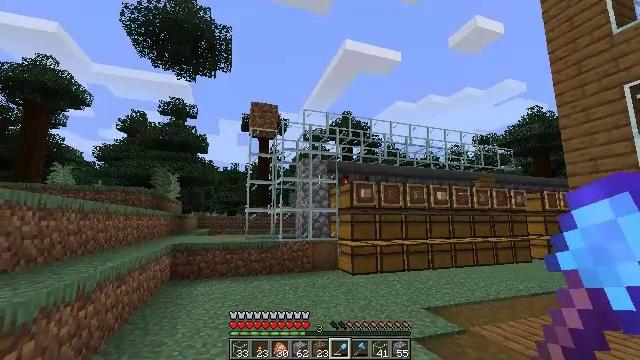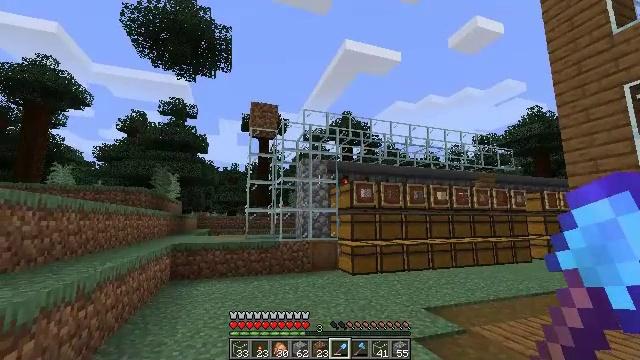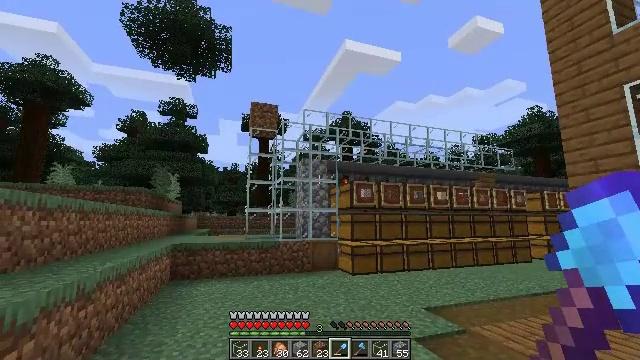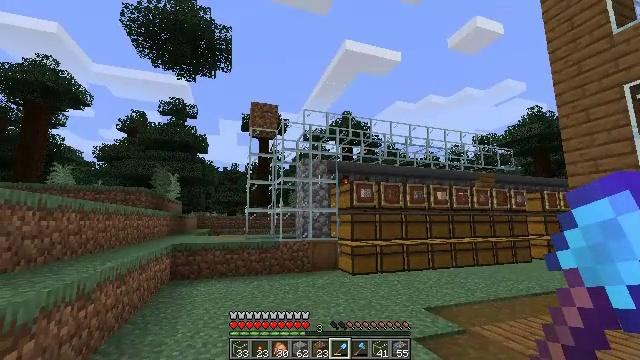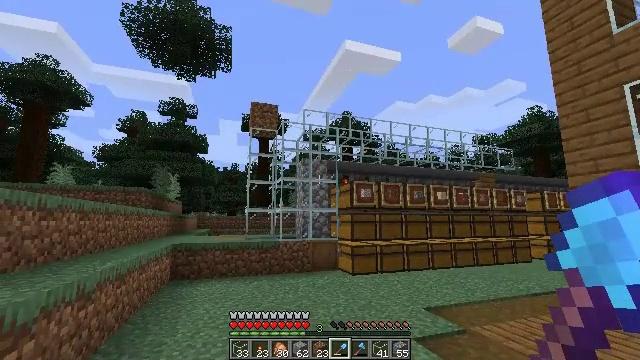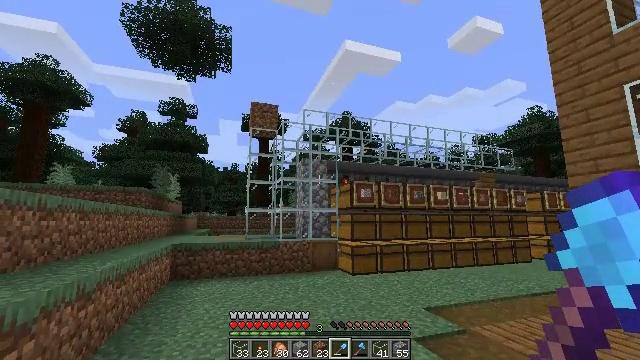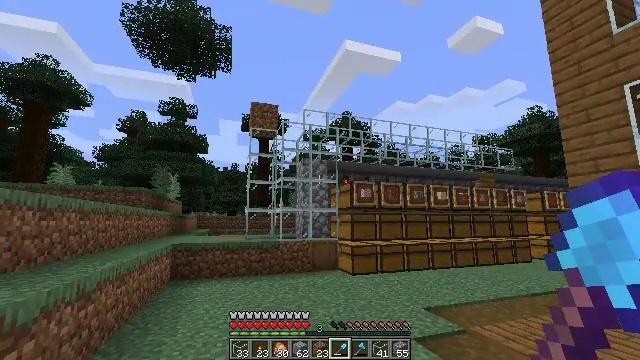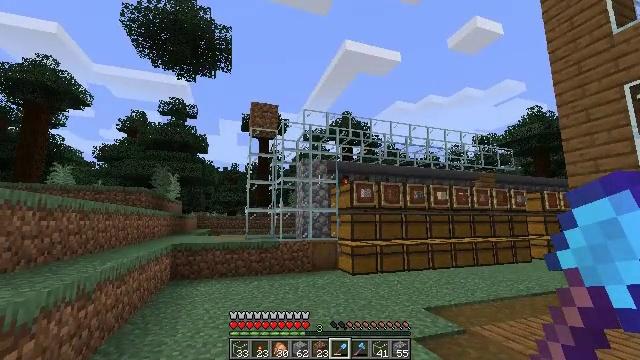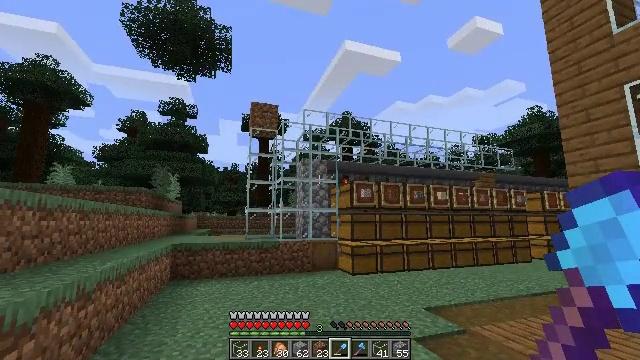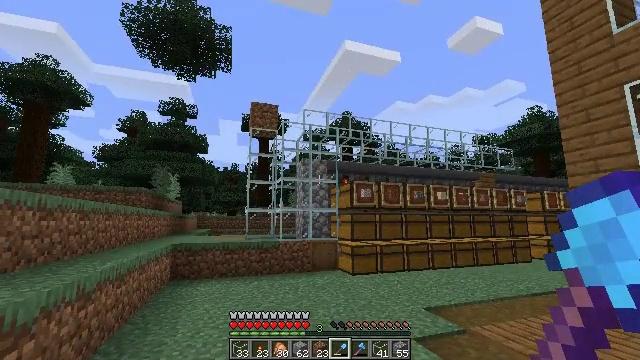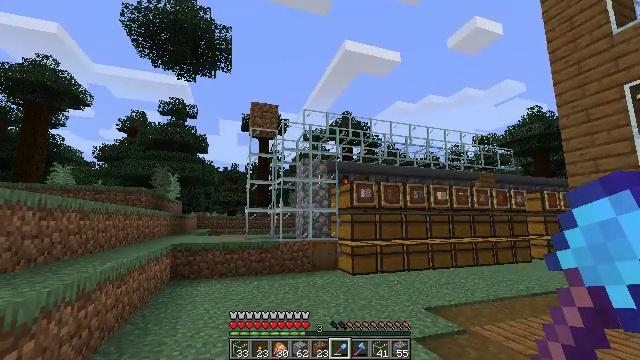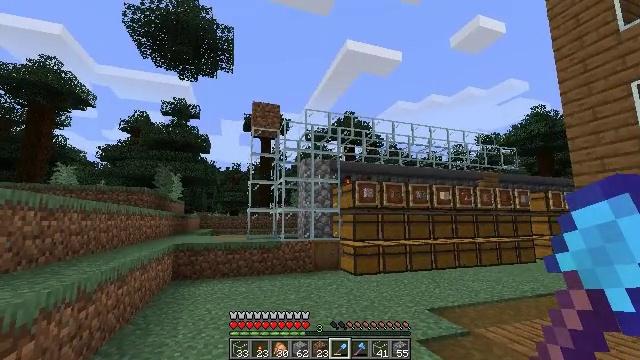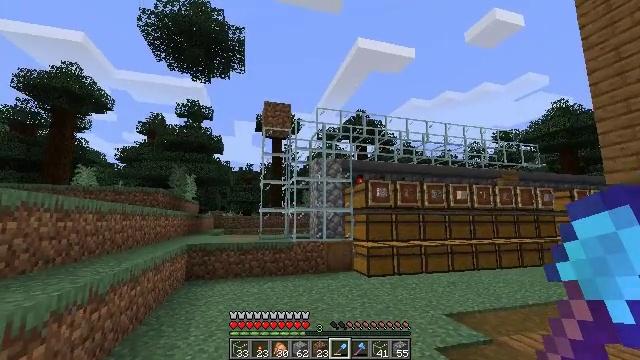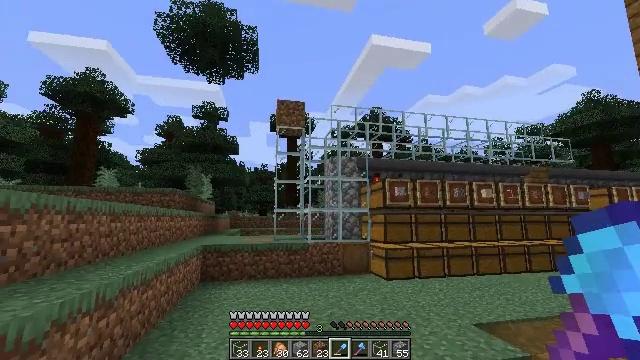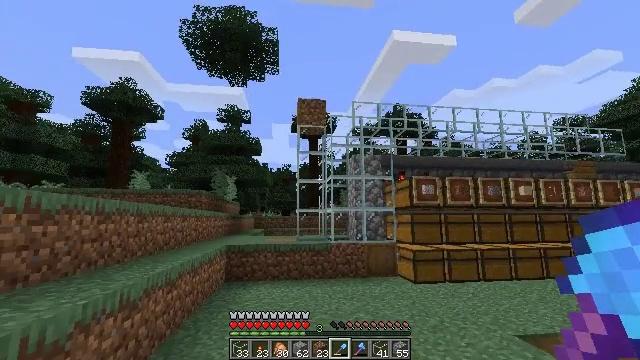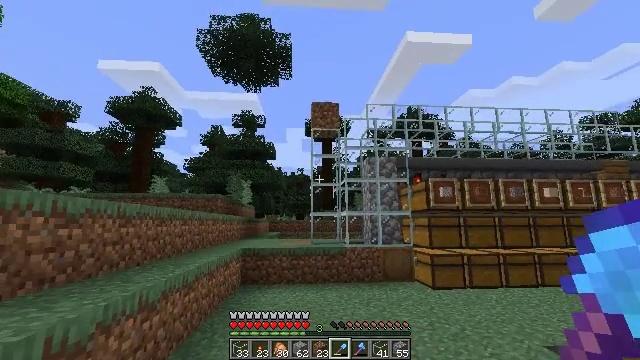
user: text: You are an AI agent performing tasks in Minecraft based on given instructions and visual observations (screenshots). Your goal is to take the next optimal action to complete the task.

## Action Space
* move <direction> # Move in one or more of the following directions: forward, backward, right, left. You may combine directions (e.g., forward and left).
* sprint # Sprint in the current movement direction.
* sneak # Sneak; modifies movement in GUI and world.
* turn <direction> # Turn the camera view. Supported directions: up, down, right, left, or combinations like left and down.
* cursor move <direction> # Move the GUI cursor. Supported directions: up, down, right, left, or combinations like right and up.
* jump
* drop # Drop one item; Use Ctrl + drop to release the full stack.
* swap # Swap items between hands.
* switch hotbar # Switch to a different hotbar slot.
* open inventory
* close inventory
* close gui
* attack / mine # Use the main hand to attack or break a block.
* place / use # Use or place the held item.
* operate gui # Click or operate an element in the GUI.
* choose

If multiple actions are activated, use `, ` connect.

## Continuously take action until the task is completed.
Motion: motion action
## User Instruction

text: Shatter the glass to collect it.
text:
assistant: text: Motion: no_op
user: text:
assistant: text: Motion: no_op
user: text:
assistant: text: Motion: no_op
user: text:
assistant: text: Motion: no_op
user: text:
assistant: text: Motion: no_op
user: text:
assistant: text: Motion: no_op
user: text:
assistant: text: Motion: no_op
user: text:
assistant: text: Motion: no_op
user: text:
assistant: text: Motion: no_op
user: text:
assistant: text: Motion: no_op
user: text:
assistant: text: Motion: move forward
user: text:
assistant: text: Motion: move forward, turn left
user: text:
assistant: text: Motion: move forward, turn left
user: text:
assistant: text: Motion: move forward, turn left
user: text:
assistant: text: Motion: move forward, turn left
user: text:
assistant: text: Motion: move forward
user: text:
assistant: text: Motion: move forward, sprint
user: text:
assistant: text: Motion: move forward, sprint
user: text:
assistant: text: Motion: move forward, sprint
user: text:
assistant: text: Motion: move forward, sprint
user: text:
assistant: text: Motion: move forward
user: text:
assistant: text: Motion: move forward
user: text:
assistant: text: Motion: move forward
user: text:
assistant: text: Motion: move forward
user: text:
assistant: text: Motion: move forward
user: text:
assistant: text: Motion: move forward
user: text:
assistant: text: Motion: move forward
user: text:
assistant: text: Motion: move forward
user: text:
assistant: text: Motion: move forward
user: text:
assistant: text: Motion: move forward